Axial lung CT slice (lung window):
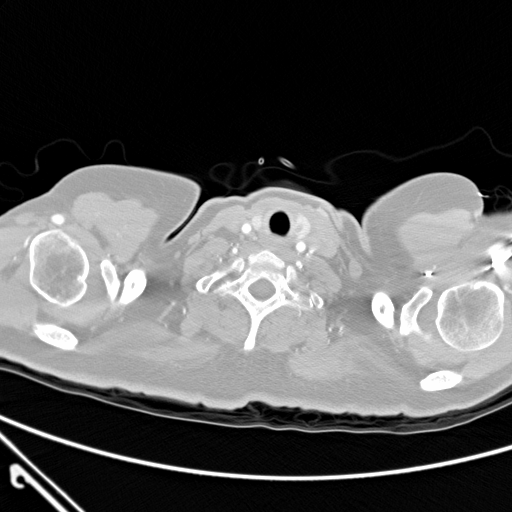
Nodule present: no